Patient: sex F, age 78
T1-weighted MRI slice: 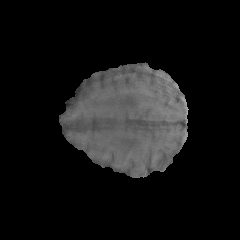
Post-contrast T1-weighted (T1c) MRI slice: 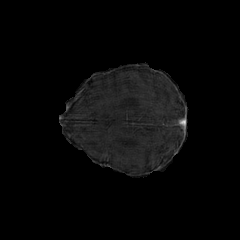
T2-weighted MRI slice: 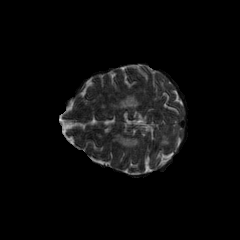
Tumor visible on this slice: no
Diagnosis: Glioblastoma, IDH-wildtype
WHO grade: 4